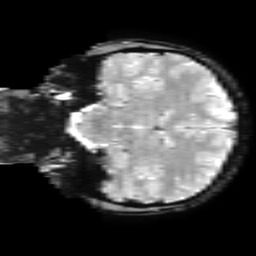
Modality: T2starw
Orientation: coronal
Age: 27
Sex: male
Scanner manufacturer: ge
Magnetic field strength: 3 T
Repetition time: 0.65 s
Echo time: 0.02 s